Field crop: maize
Growth stage: 2
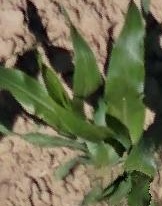
Species: maize